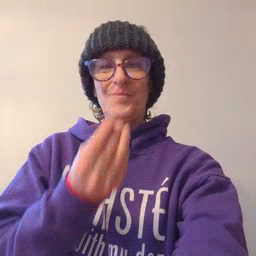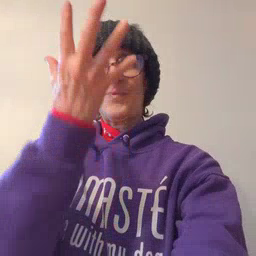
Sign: lamp